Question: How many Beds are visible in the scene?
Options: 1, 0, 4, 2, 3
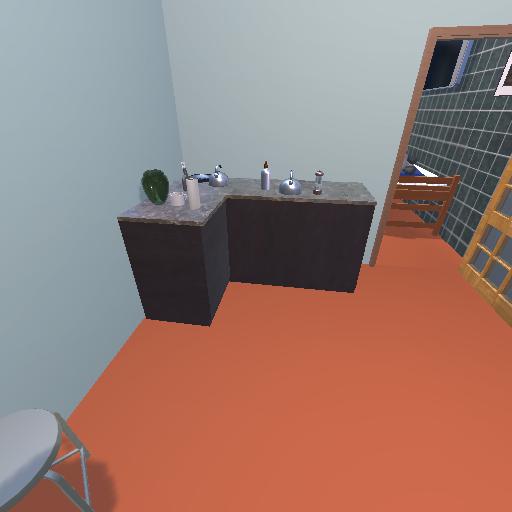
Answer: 1